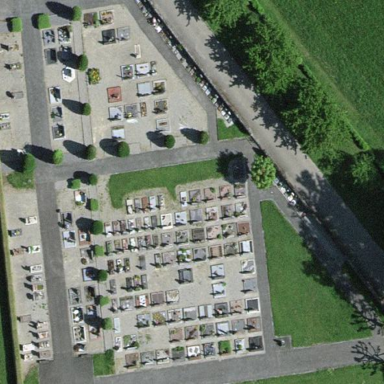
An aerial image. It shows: Cemetery.